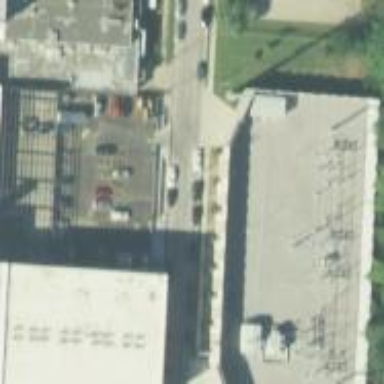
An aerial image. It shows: Distribution level power substation.